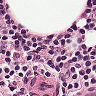
Metastatic tissue present: no